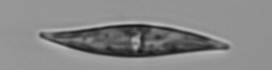
Label: Pleurosigma